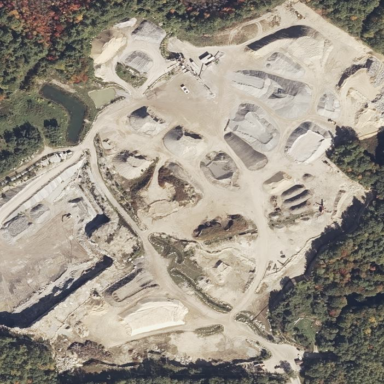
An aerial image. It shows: Industrial area used for mining aggregates.